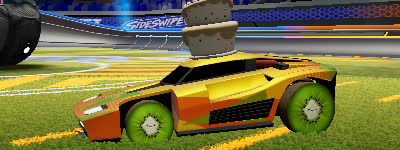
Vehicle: breakout